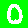
Digit: 0